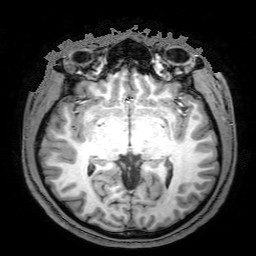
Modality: T1w
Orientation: axial
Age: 21
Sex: male
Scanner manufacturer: philips
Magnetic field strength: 3 T
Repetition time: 8.24 s
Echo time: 3.788 s